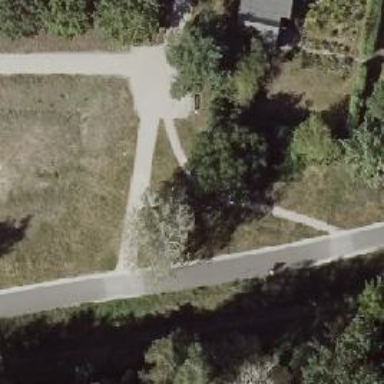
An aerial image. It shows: Compacted footway.